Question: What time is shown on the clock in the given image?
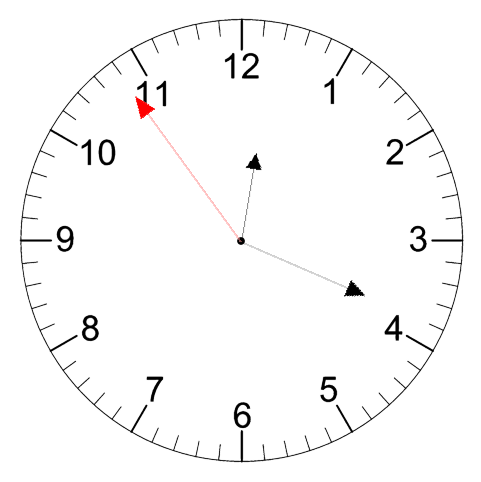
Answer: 12:18:54